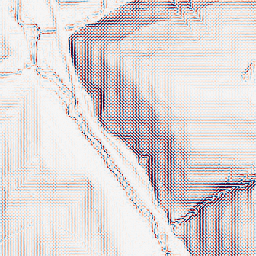
Category: wavelet
Decomposition family: wavelet_biorthogonal
Decomposition parameters: wavelet: bior1.3
level: 2
Upsampling method: regularized
Upsampling parameters: scale: 2
lambda_reg: 0.001
Upsampling scale: 2